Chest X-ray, PA view. Patient: 70 years old, sex F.
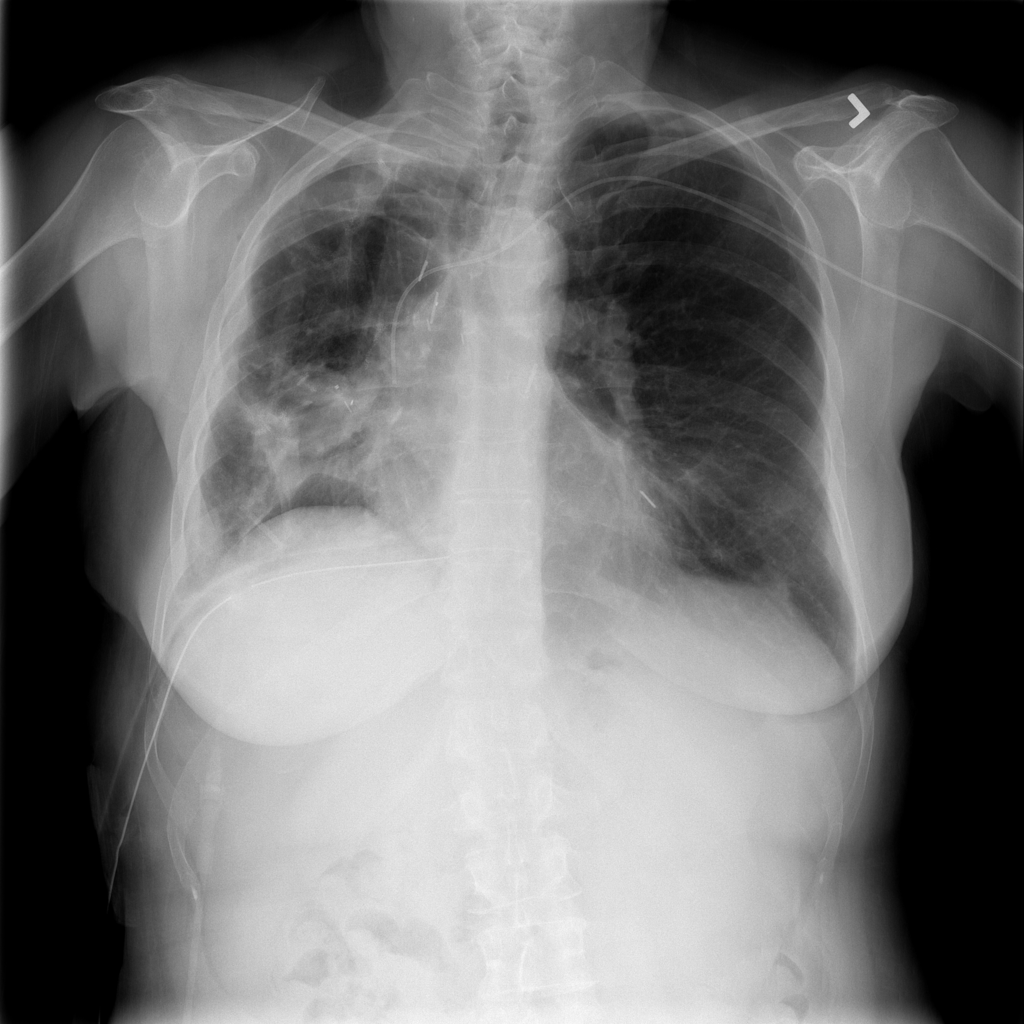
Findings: Atelectasis, Pneumothorax